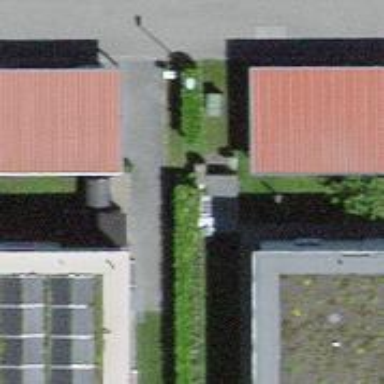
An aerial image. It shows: Hedge acting as barrier.